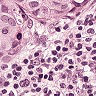
Metastatic tissue present: yes